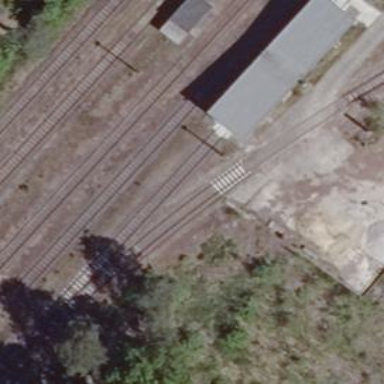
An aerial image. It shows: Railway spur service.